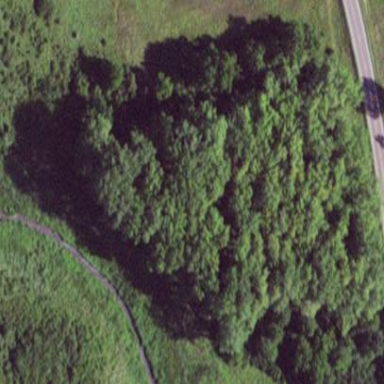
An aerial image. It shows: Forest with mixed types of leaves.